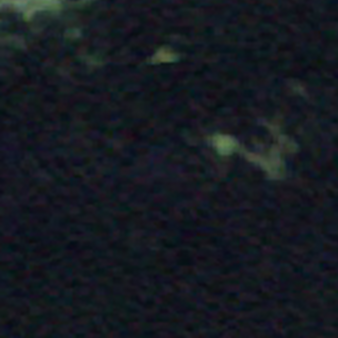
Label: other